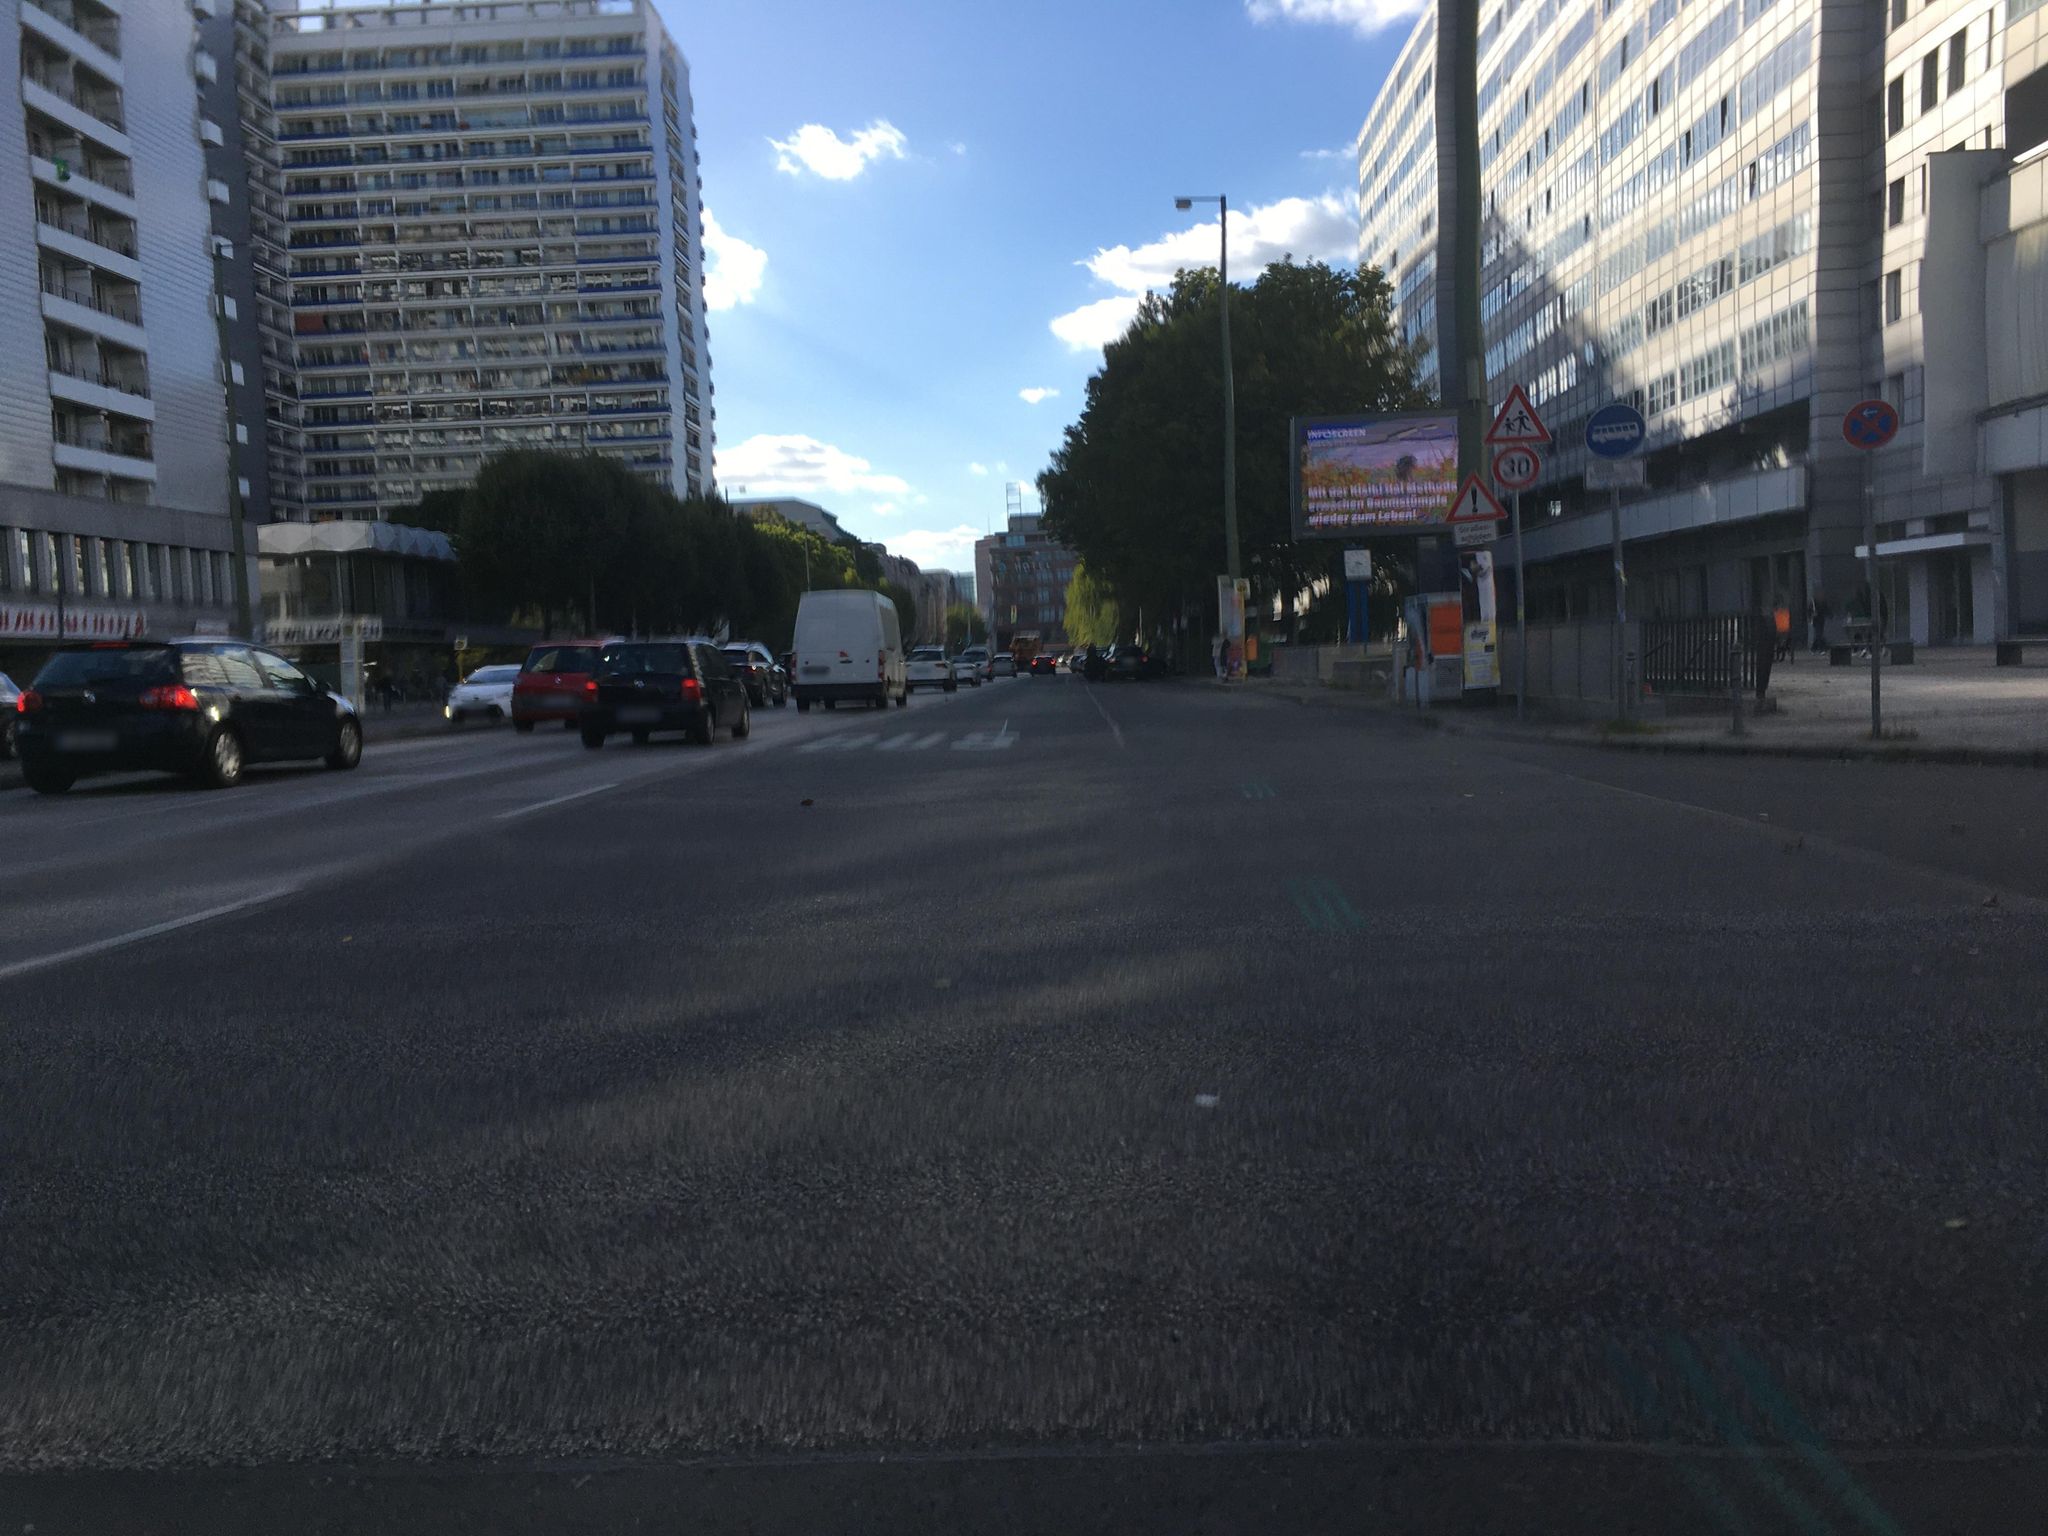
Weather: clear
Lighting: day
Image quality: good
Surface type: driving surface
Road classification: primary
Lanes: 3
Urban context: urban centre
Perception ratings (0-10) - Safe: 4.31, Lively: 8.58, Beautiful: 7.09, Boring: 0.98, Depressing: 2.15, Wealthy: 5.24